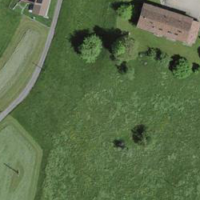
EUNIS habitat code: 52
Species observed at this site:
Sedum hispanicum